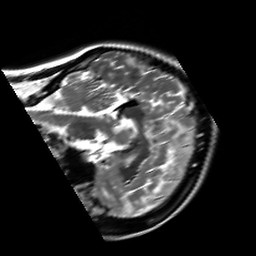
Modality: T2w
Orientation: sagittal
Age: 20
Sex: female
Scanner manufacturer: siemens
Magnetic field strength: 3 T
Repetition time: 7 s
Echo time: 0.09 s